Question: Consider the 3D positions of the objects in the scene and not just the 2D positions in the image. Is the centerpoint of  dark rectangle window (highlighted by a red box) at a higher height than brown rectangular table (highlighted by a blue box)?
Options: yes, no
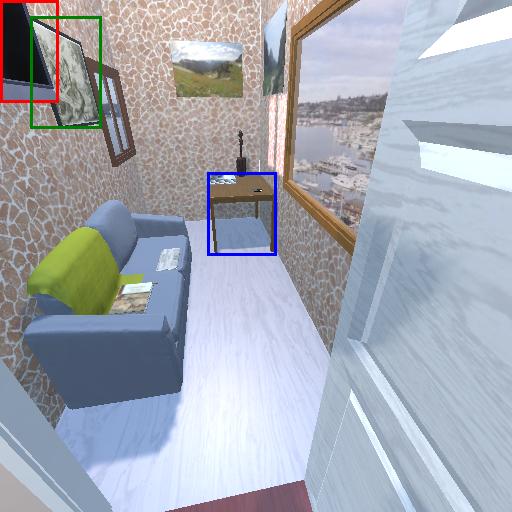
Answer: yes